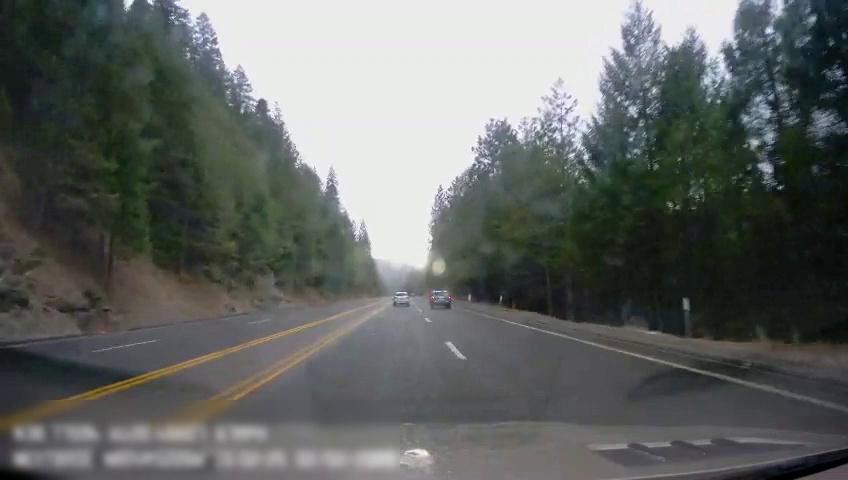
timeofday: Day
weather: Cloudy
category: Drivable Space
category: Vehicles | Car
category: Vehicles | Car
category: Lanes | Alternate Lane
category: Lanes | Alternate Lane
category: Lanes | Alternate Lane
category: Lanes | Current Lane
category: Lanes | Current Lane
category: Lanes | Alternate Lane